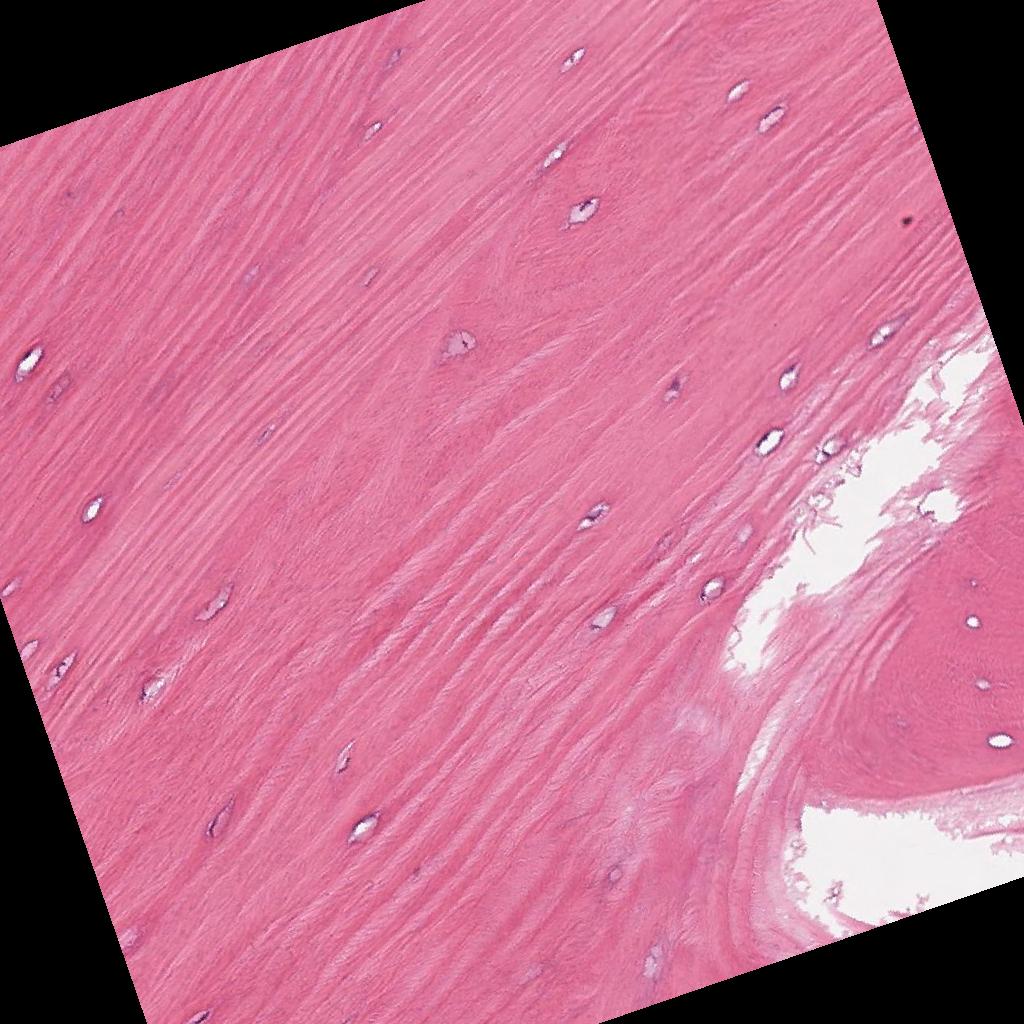
Label: Non-Tumor